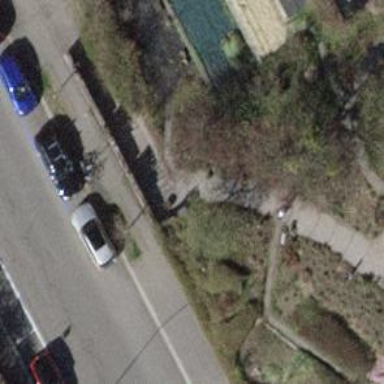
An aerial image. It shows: Road with steps.